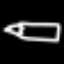
Label: pencil